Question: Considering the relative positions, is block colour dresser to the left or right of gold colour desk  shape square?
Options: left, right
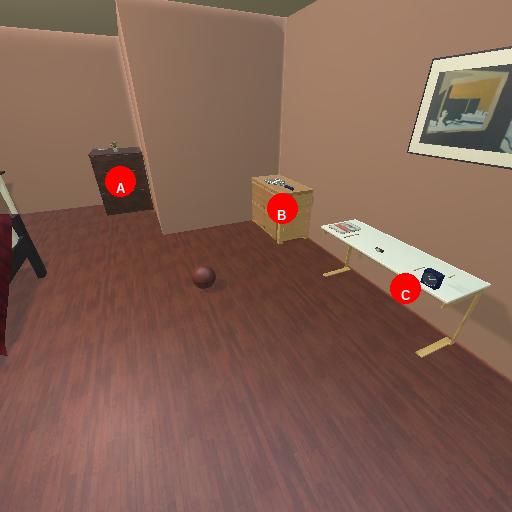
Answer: left